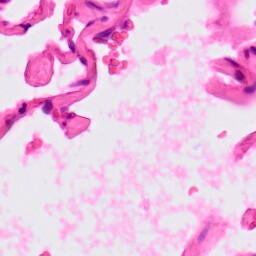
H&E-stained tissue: Lung